Chest X-ray. View position: PA
Patient age: 51
Patient sex: F
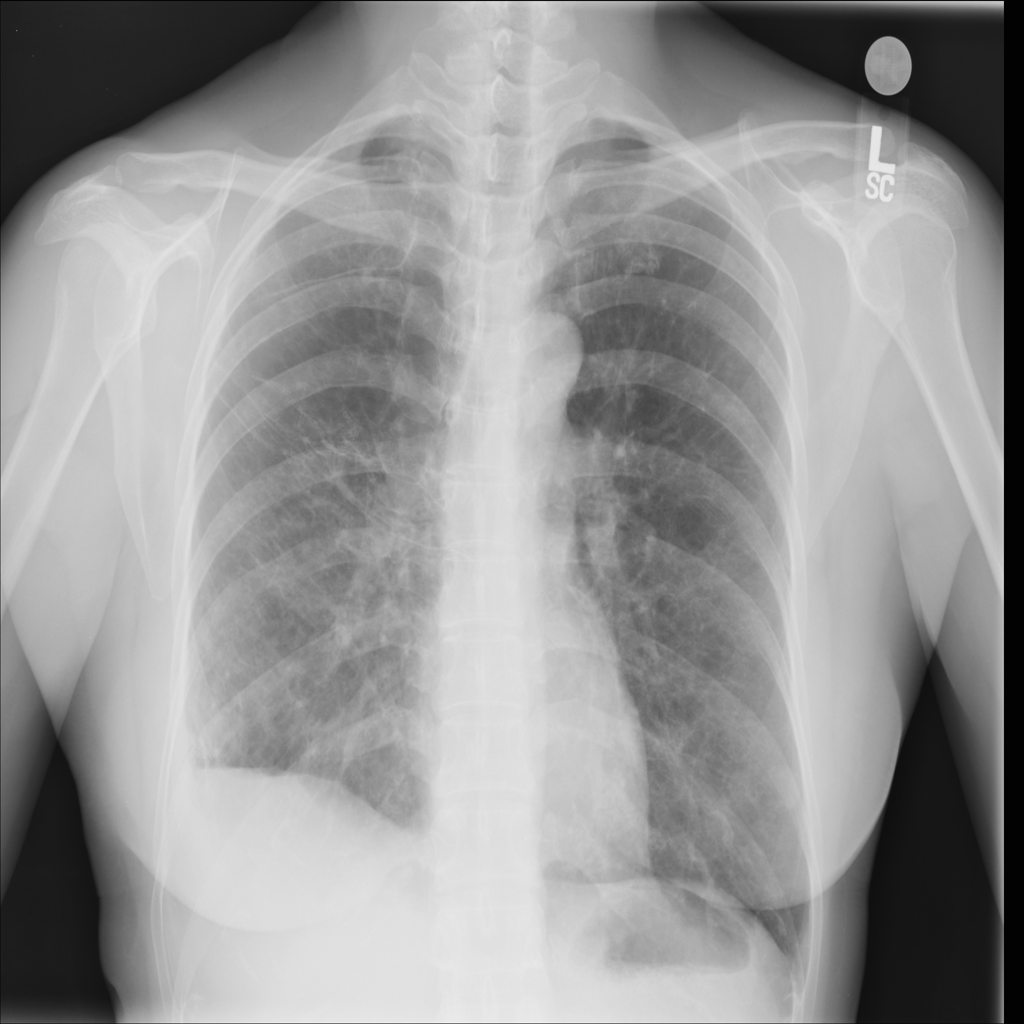
Finding: Pneumothorax